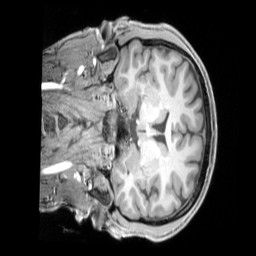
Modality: T1w
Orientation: coronal
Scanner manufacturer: siemens
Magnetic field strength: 3 T
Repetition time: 2.3 s
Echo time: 0.00226 s